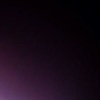
Label: space